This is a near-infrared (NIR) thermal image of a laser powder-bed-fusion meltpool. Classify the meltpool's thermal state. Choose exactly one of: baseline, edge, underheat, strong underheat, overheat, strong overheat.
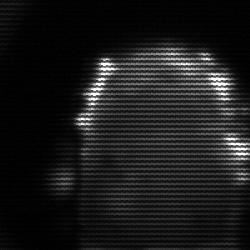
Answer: baseline